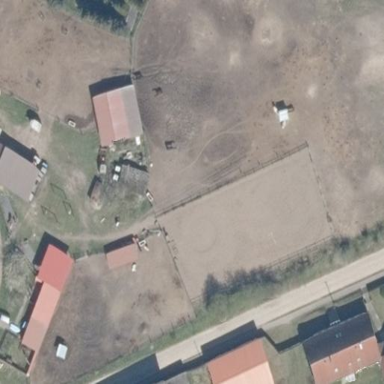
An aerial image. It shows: Stables in leisure land suitable for horse riding.